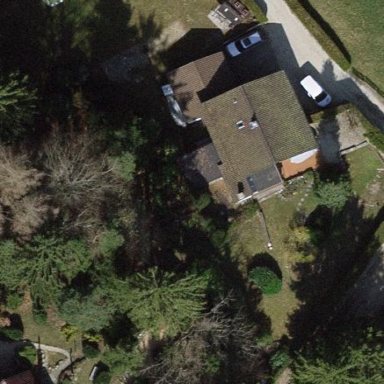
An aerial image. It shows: Simple and straightforward house.